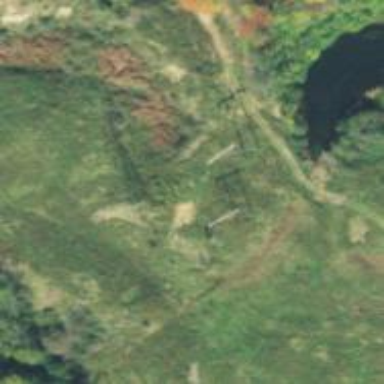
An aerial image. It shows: H-frame power tower with distinctive design.